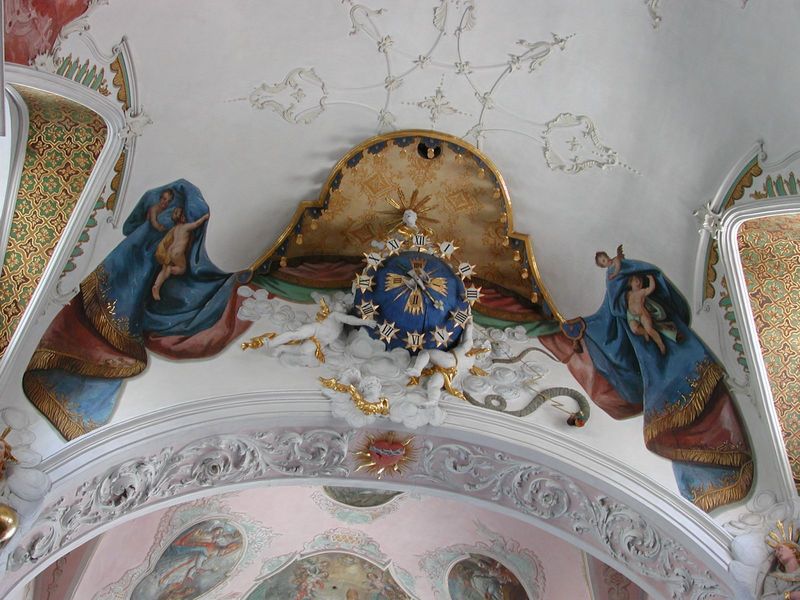
Titel: Bad Schussenried, St. Magnus und Maria
Standort: Bad Schussenried, St. Magnus und Maria (EU - D - BW)
Schlagwörter: blau, flügel, gott, nackt, weiß, wolken, grün, menschen, hell, rot, tuch, malerei, stein, kirche, sonne, fransen, gold, decke, innen, rosa, kinder, engel, ranken, bogen, farben, kuppel, zahlen, ziffern, ornamente, verzierung, uhr, stuck, gewölbe, vergoldet, strahlen, sterne, schlange, christus, jesus, apsis, fresken, herz, heilige, heilig, bemalung, maria, zeiger, fresco, römisch, petersdom, ld, weiße kuppel